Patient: sex M, age 52
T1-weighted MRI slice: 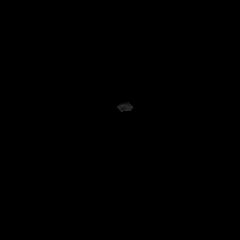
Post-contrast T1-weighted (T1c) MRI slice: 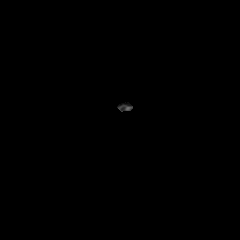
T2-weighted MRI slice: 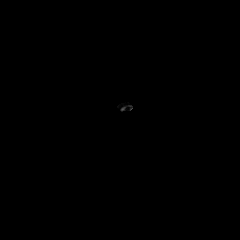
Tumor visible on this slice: no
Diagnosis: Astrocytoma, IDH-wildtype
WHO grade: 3